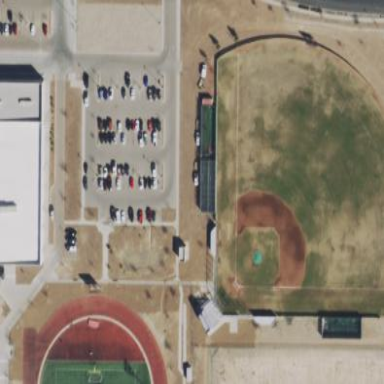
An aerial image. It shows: Baseball pitch for leisure land activities.